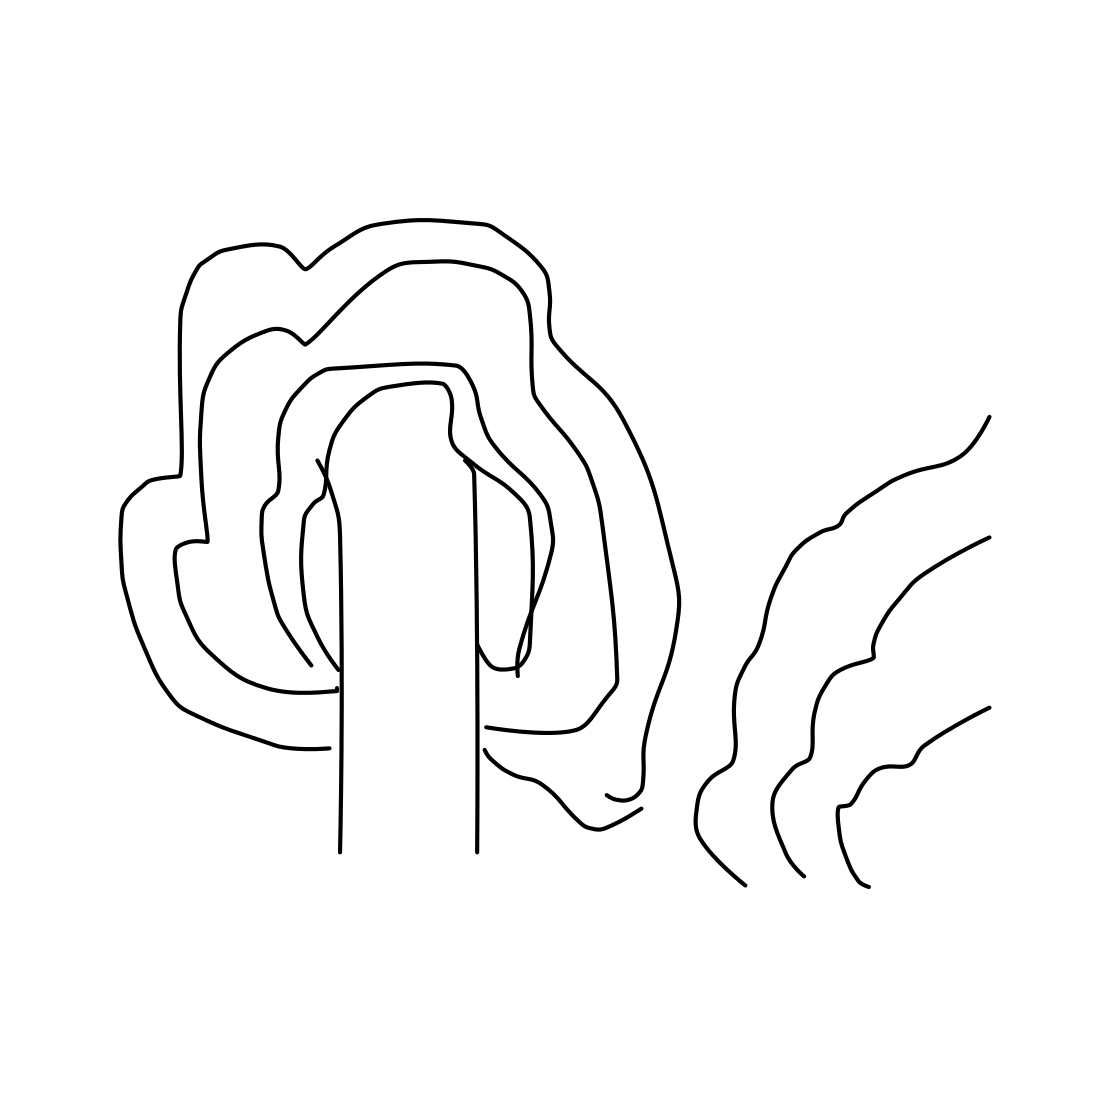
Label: bush